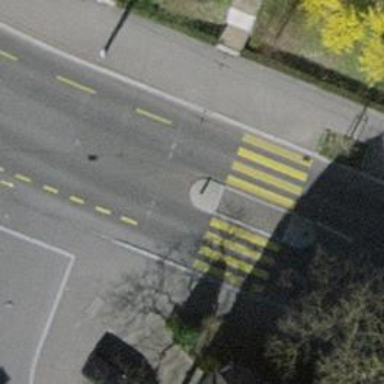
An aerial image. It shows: Kerb serving as barrier.